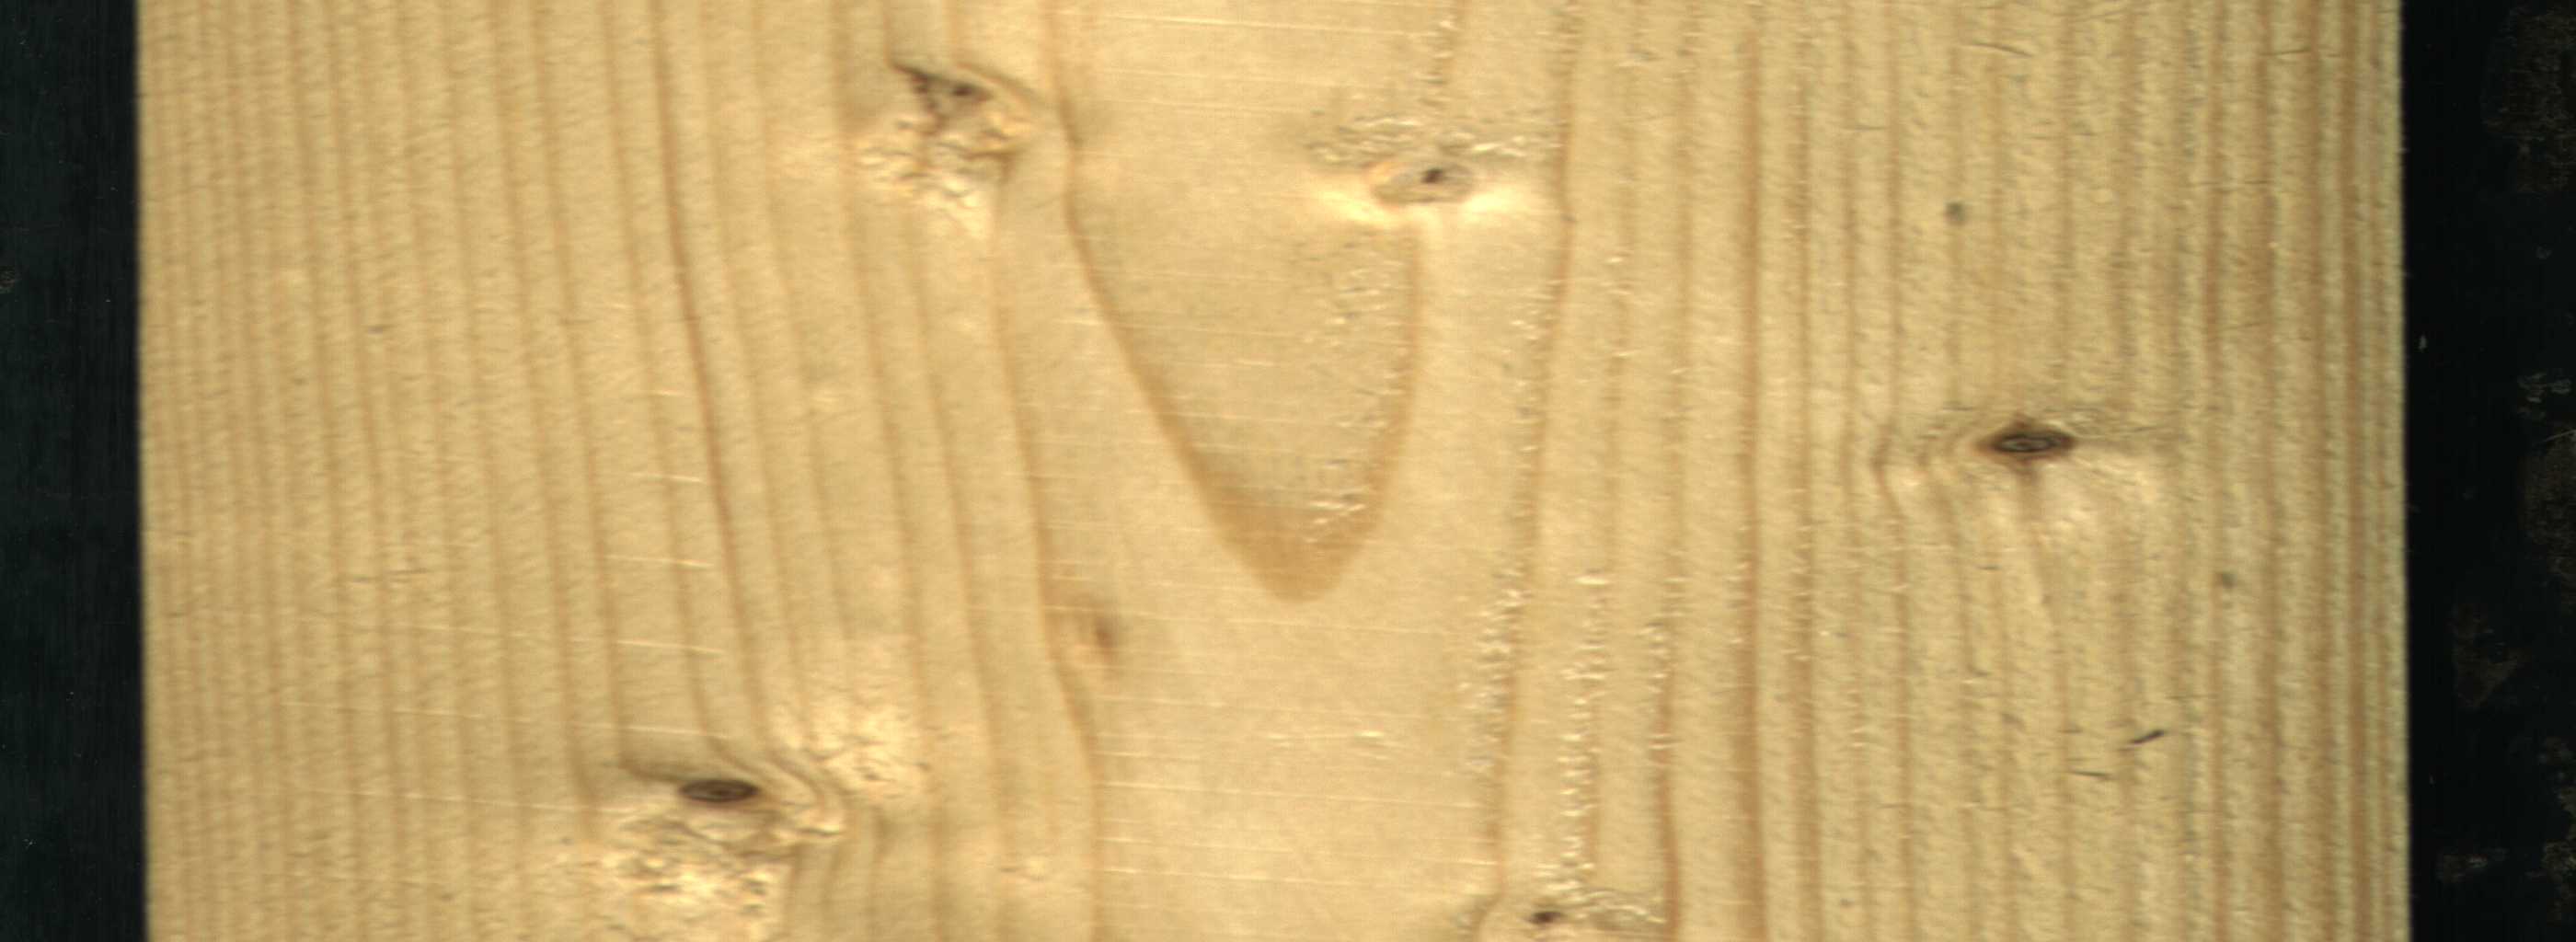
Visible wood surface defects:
Live_Knot
Live_Knot
Live_Knot
Live_Knot
Live_Knot